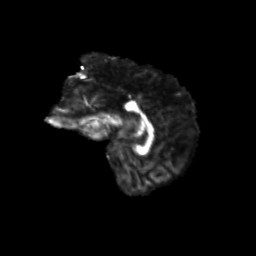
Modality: FA
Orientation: sagittal
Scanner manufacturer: siemens
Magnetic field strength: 3 T
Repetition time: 9.2 s
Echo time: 0.084 s